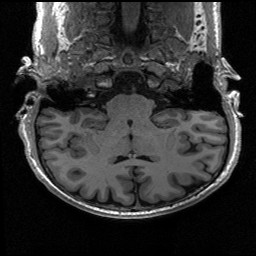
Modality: T1w
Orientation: sagittal